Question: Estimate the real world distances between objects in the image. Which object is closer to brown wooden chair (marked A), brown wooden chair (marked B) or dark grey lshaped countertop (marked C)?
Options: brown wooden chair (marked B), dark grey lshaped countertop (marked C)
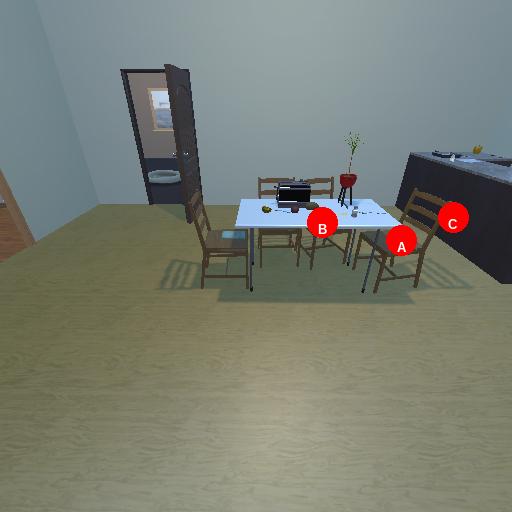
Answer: brown wooden chair (marked B)